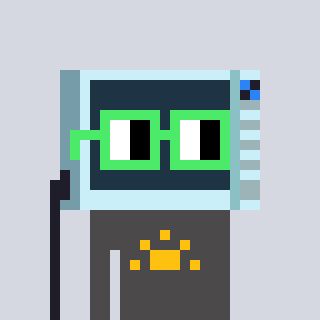
a pixel art character with square light green glasses, a microwave-shaped head and a grayscale-colored body on a cool background